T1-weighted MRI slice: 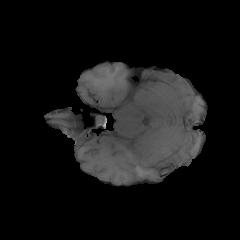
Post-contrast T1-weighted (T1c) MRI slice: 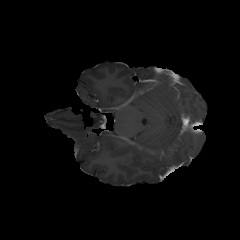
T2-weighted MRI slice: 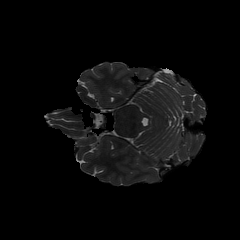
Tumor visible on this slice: no